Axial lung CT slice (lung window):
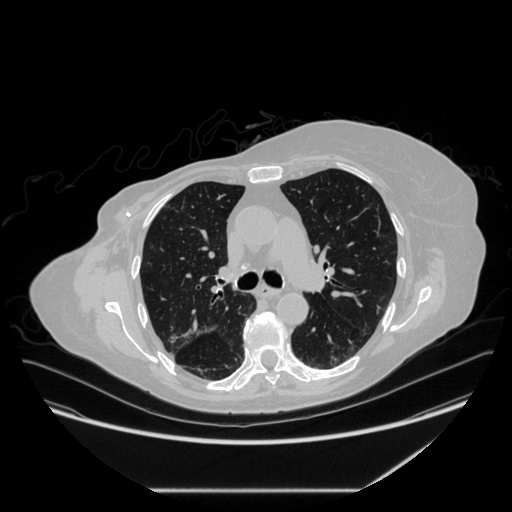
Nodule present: no